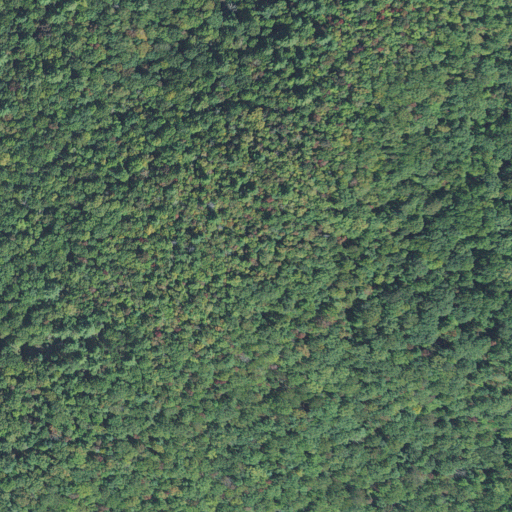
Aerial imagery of mountain in North Carolina named Grassy Knob containing mixed forest and deciduous forest